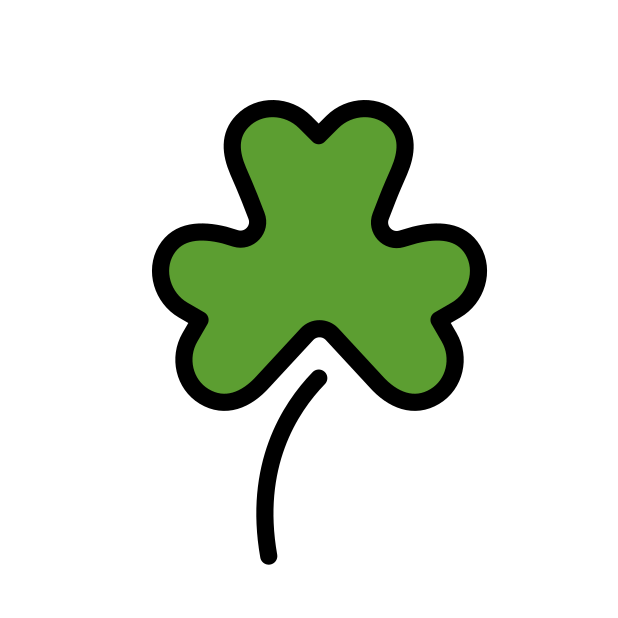
Emoji: ☘
Name: shamrock
Unicode: 0x2618